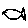
Label: fish